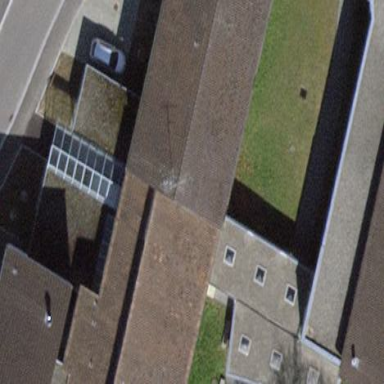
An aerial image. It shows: School building.